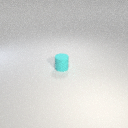
small cyan rubber cylinder